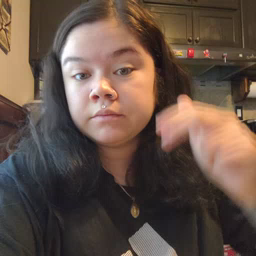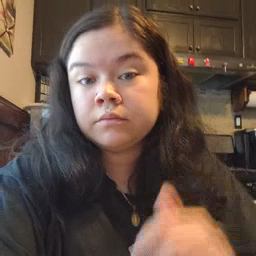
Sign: goose